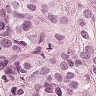
Metastatic tissue present: yes